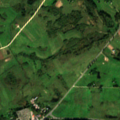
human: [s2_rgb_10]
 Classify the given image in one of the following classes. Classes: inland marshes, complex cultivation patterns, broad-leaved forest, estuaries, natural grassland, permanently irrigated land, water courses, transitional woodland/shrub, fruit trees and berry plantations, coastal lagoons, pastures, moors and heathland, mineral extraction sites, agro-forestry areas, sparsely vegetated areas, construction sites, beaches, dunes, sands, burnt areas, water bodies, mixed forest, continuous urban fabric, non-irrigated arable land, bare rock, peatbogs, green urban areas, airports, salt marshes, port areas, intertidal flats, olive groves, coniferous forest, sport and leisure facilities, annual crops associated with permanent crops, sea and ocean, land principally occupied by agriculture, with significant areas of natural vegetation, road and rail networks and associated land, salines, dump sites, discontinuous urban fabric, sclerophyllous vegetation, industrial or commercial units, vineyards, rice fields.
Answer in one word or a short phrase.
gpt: discontinuous urban fabric, green urban areas, non-irrigated arable land, pastures, land principally occupied by agriculture, with significant areas of natural vegetation